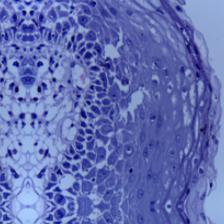
Diagnosis: Normal